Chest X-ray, PA view. Patient: 57 years old, sex M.
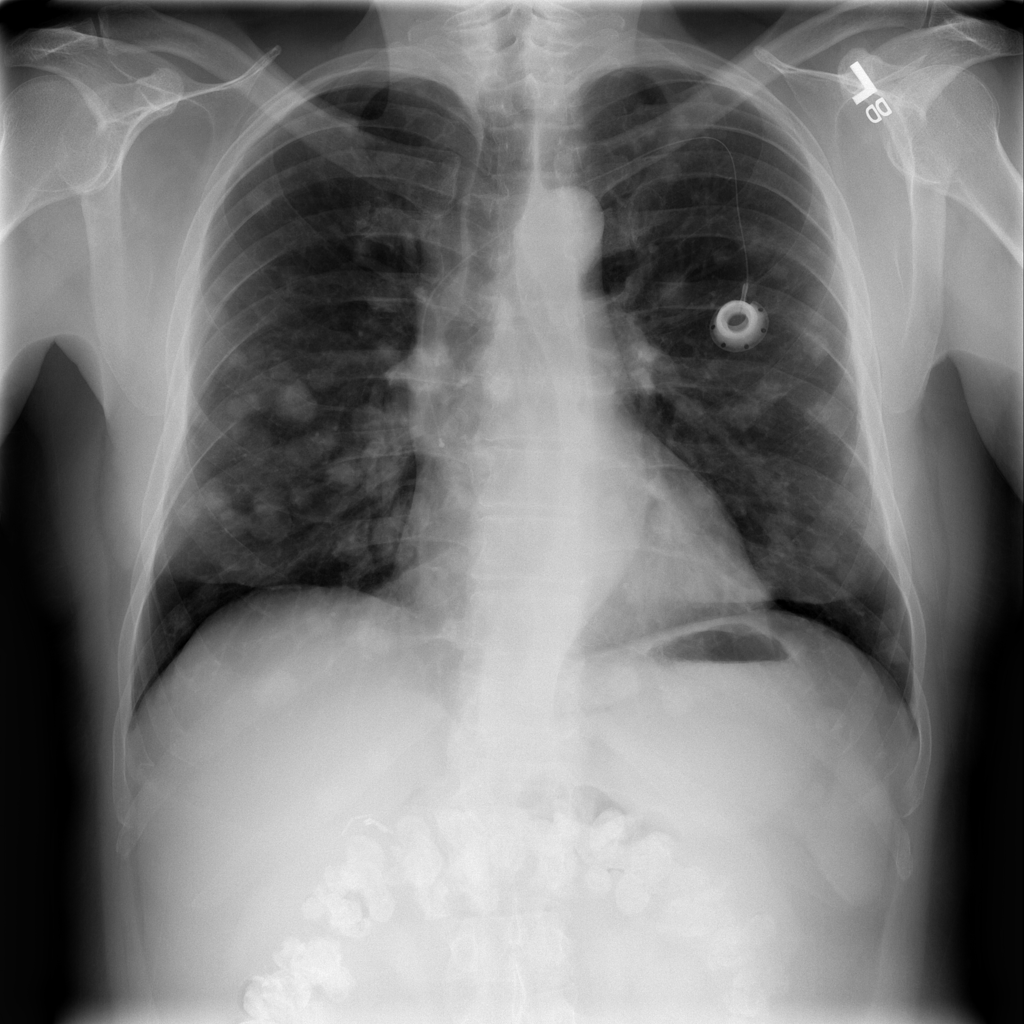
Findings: Nodule